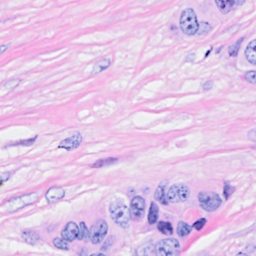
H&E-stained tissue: Breast